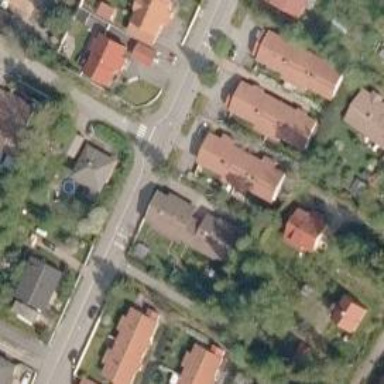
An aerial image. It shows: Driveway.